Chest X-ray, PA view. Patient: 68 years old, sex M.
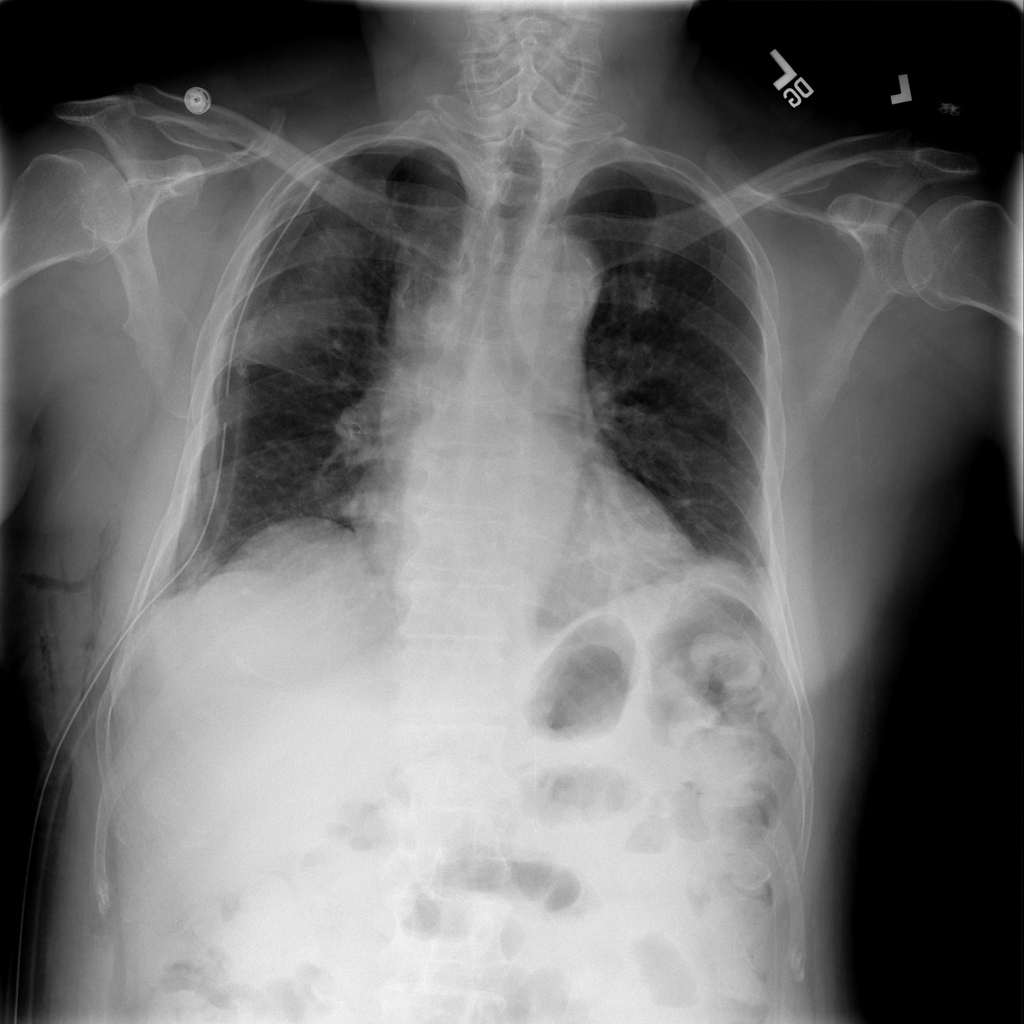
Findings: No Finding